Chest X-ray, PA view. Patient: 33 years old, sex F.
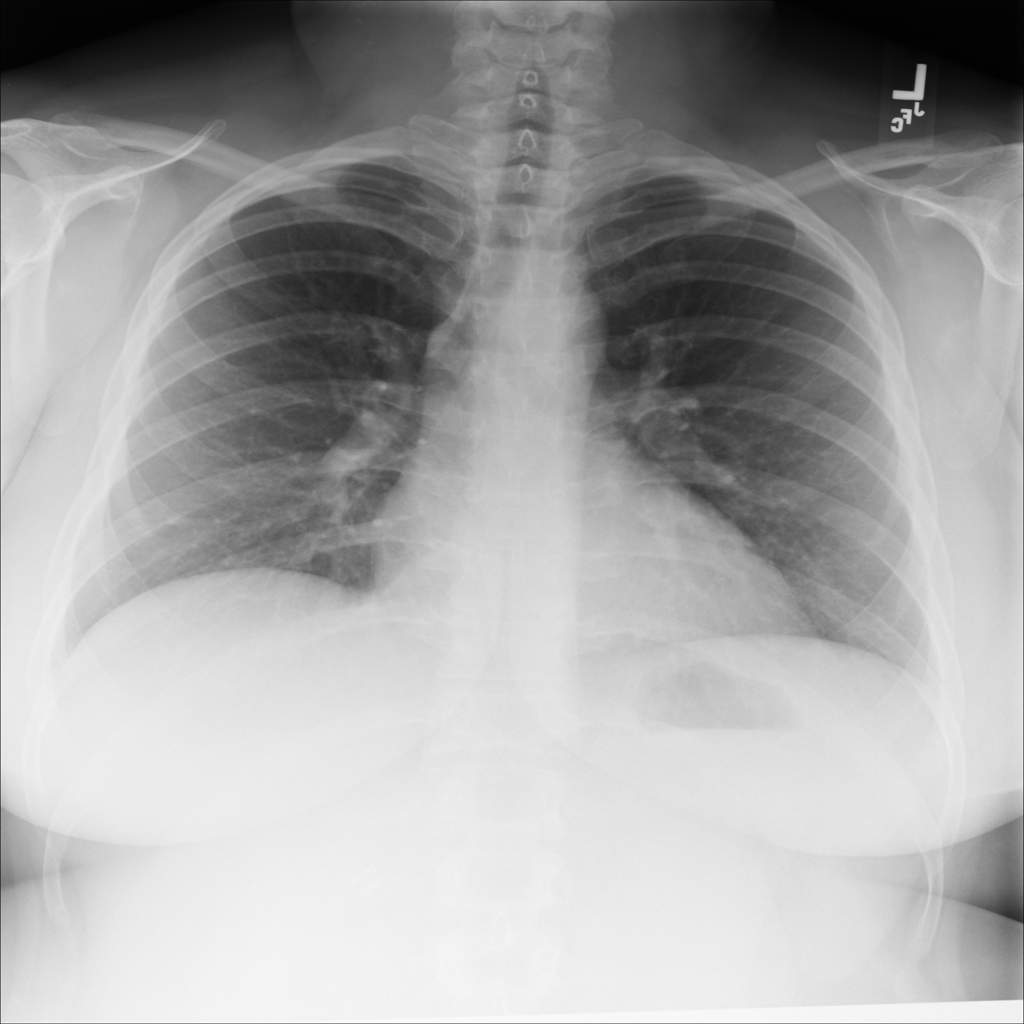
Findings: No Finding